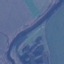
Label: River